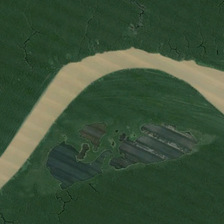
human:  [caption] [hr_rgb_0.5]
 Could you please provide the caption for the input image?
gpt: many green plants are in two sides of a yellow curved river .

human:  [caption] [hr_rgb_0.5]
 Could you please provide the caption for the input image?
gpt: many green plants are in two sides of a yellow curved river .

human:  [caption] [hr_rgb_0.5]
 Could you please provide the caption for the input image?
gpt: many green plants are in two sides of a yellow curved river .

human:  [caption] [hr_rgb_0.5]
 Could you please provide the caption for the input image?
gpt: many green plants are in two sides of a yellow curved river .

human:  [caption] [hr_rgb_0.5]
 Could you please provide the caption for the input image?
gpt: many green plants are in two sides of a yellow curved river .